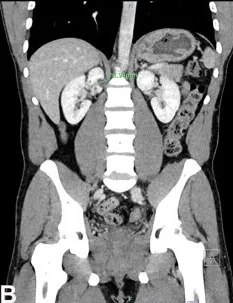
A and B - Computed tomography (CT) urography demonstrating a 2.6 cm mixed density lesion with heterogeneous enhancement of the upper pole of the right kidney.
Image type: radiology (ct)